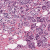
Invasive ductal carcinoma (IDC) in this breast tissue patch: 1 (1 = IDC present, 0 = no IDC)